Question: I have upgraded my Web API from version netcoreapp3.1 to version net6.0. When I launch it from Visual studio as localhost, it will launch successfully.
I have published the app to the azure app service to which it was previously published. Publish is successful. When I launch the URL I get the below error
> " HTTP Error 500.31 - ANCM Failed to Find Native Dependencies Common
solutions to this issue: The specified version of
Microsoft.NetCore.App or Microsoft.AspNetCore.App was not found.
Specific error detected by ANCM: Error: An assembly specified in the
application dependencies manifest
(Microsoft.AspNetCore.AzureAppServices.HostingStartup.deps.json) was
not found: package: 'Microsoft.Extensions.Logging.AzureAppServices',
version: '6.0.1' path:
'lib/net6.0/Microsoft.Extensions.Logging.AzureAppServices.dll' "
I checked dotnet --info command, .net 6 framework is installed.
Anyone has faced a similar issue? Could you please help me with this

If I create a new app service and host my upgraded api, it works fine. But if I host my api to existing app service, it shows the same error.
I have compared the configuration of both the app service and also the dotnet --info, they all are same.
I am using an extension "ASP.NET Core Logging Integration" in my app service. It was not updated to the latest version. Updating the extension to the current latest version that is v 6.0.2 fixed the issue. Thank you all.
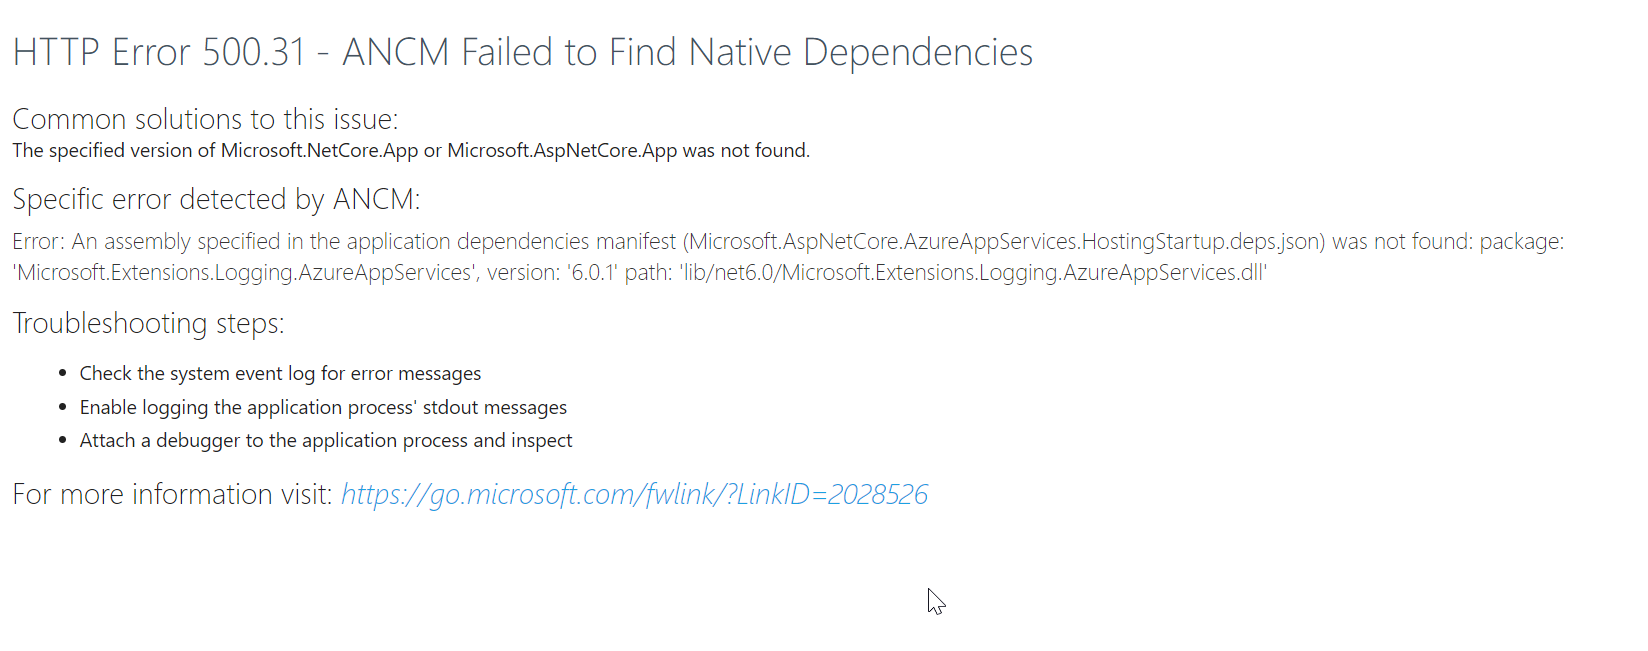
Answer: I am using an extension "ASP.NET Core Logging Integration" in my app service. It was not updated to the latest version. Updating the extension to the current latest version that is v 6.0.2 fixed the issue. Thank you all.